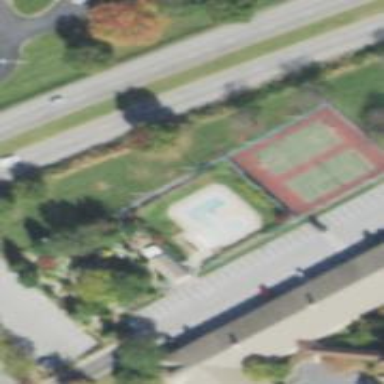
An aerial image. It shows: Miniature golf leisure land.